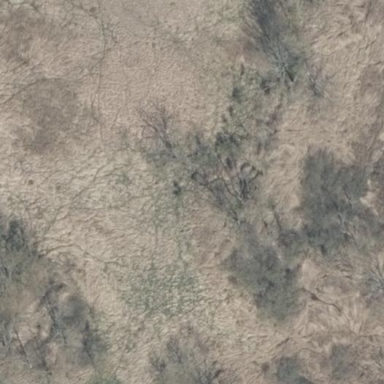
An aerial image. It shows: Patch of scrub vegetation.